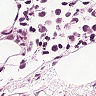
Metastatic tissue present: yes